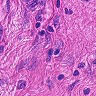
Metastatic tissue present: no